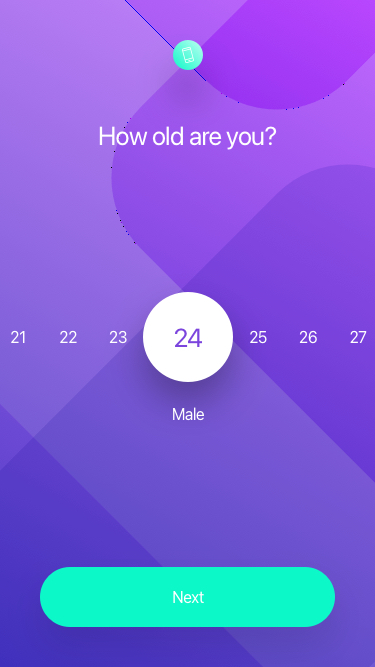
Text in this UI design:
Next
Male
23
22
24
25
26
27
How old are you?